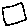
Label: square